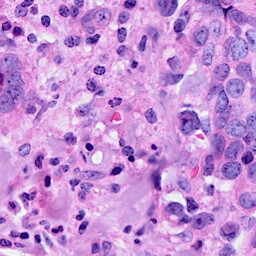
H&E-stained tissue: Breast